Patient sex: F
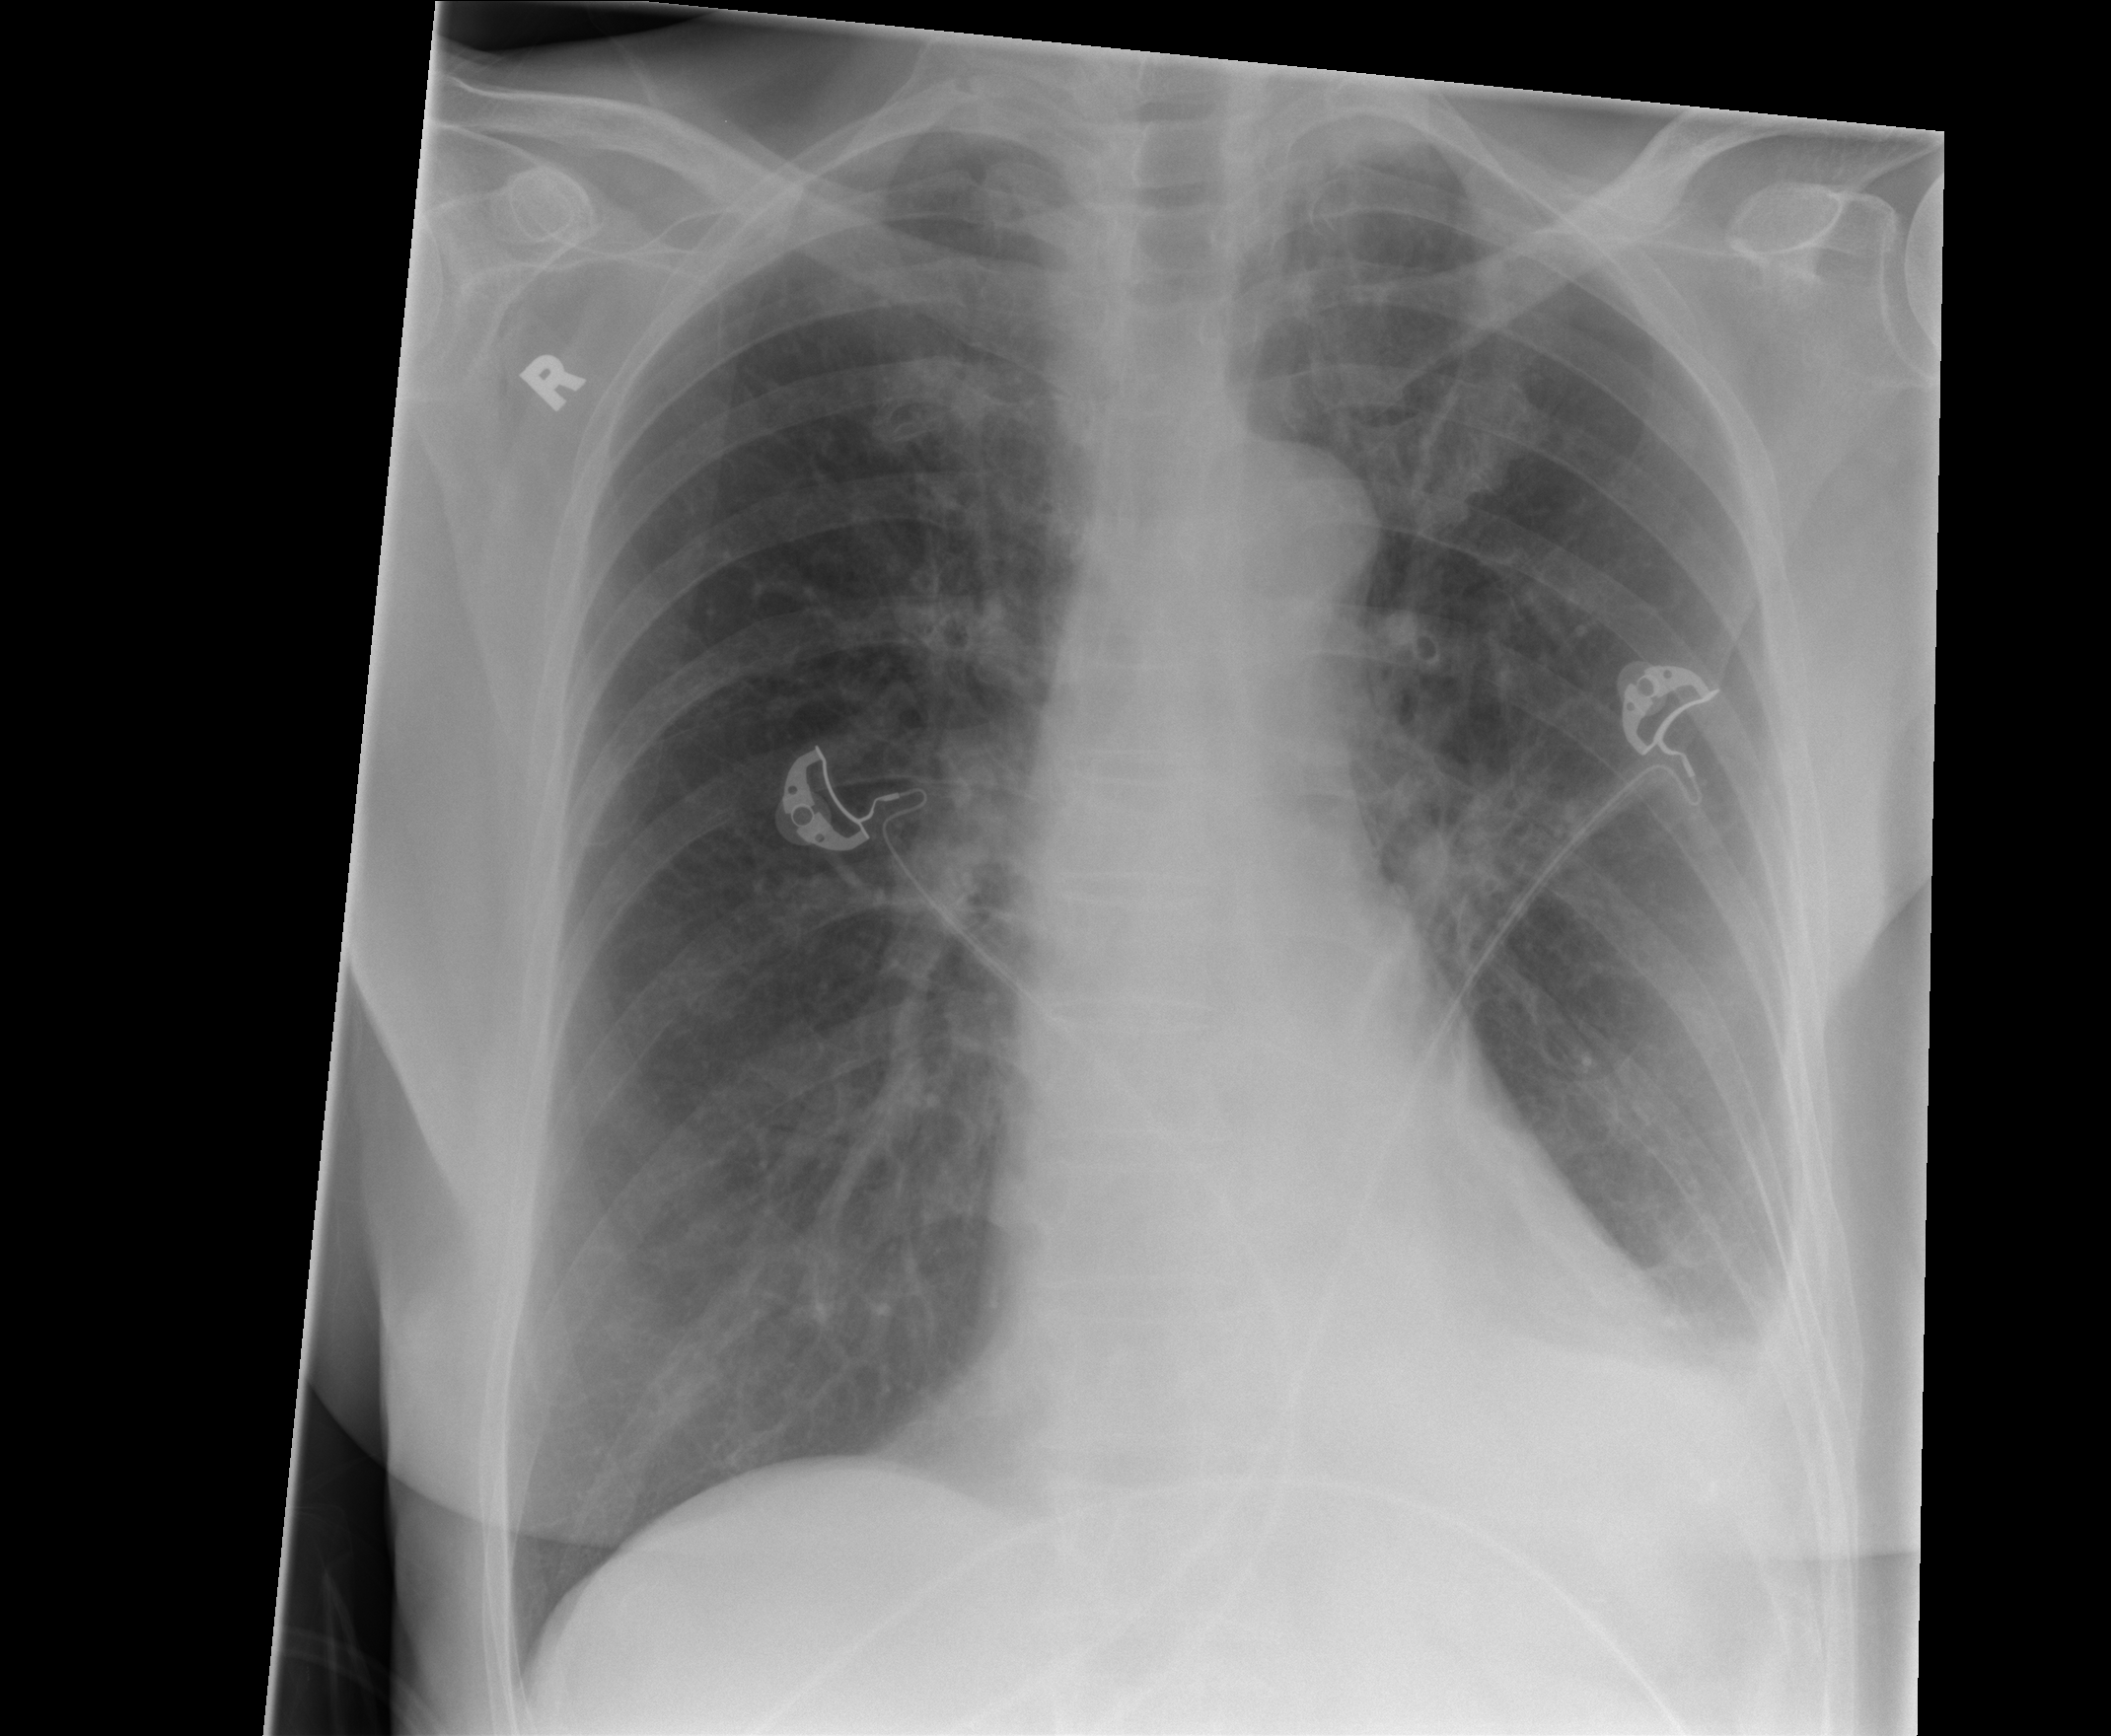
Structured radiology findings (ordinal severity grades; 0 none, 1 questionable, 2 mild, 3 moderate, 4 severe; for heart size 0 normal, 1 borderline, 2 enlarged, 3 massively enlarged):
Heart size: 0
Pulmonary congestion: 0
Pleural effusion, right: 0
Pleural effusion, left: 2
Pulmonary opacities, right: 0
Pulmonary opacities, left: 0
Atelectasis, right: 0
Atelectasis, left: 2